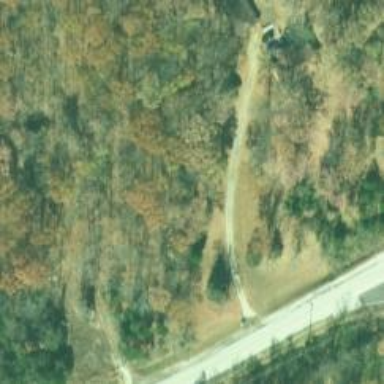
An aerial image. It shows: Driveway.